Question: Count the number of objects in the diagram.
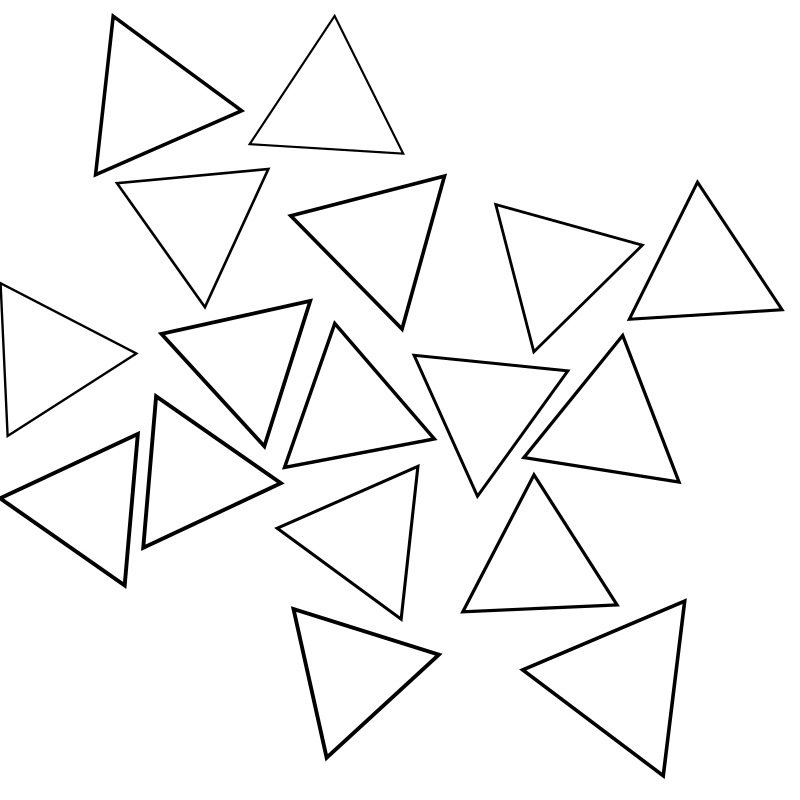
Answer: 17